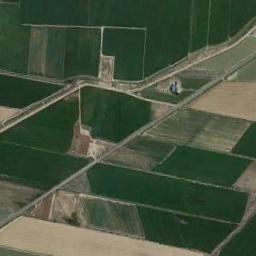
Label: rectangular_farmland